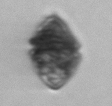
Label: Kryptoperidinium_triquetrum